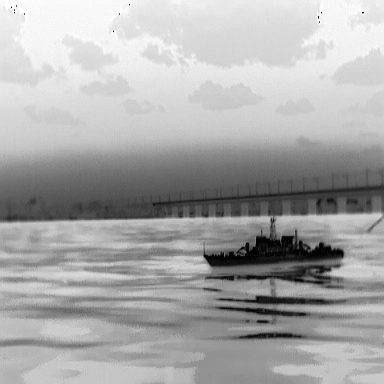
There is a warship in the infrared image.